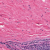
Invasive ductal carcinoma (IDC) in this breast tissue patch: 0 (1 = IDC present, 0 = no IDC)